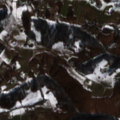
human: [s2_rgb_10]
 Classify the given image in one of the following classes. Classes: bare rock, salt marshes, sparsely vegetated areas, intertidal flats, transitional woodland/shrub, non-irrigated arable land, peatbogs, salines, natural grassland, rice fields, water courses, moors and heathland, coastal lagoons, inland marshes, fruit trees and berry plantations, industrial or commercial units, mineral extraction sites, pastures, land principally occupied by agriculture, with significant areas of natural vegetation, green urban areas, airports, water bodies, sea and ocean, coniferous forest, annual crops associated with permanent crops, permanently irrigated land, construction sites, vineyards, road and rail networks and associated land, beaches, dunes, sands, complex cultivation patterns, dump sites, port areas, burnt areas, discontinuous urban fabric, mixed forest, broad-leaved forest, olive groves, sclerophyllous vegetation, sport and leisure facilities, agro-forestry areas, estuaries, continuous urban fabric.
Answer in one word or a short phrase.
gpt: complex cultivation patterns, land principally occupied by agriculture, with significant areas of natural vegetation, broad-leaved forest, transitional woodland/shrub